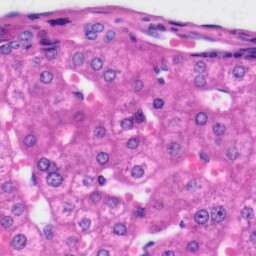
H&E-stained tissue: Liver